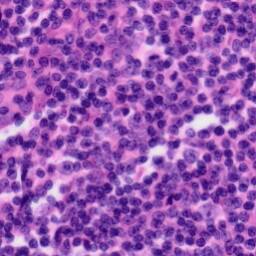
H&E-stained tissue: Tonsil